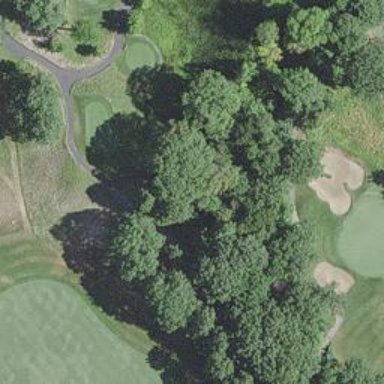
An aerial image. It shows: Service road used as golf cart path.